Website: bh-photo
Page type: store-pickup
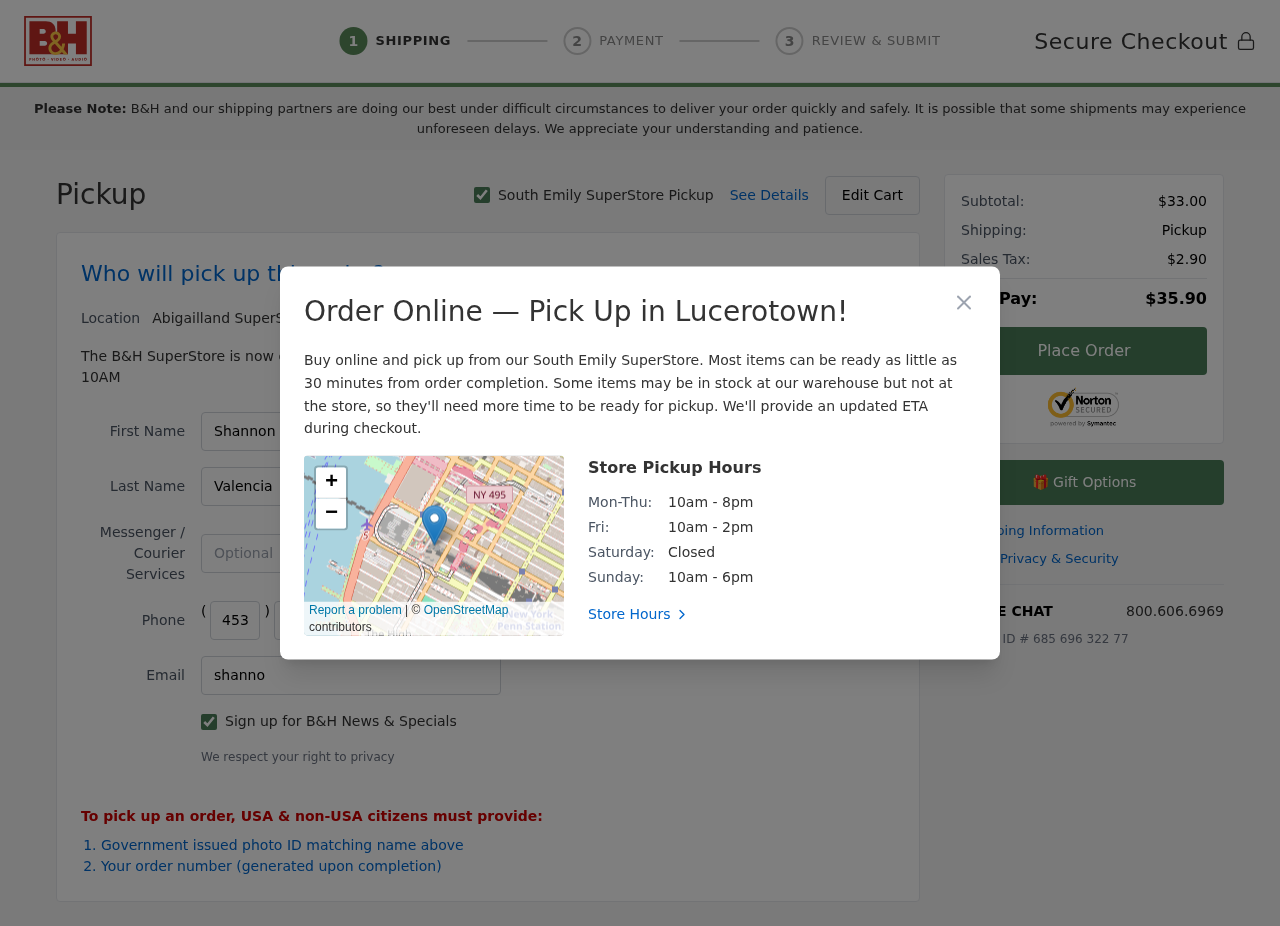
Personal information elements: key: PII_CITY
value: South Emily
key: PII_CITY2
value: Abigailland
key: PII_CITY3
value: Lucerotown
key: PII_EMAIL
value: shannon_valencia@hotmail.com
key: PII_FIRSTNAME
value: Shannon
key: PII_LASTNAME
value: Valencia
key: PII_PHONE_AREA
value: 453
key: PII_PHONE_PREFIX
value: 232
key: PII_PHONE_SUFFIX
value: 2273
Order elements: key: ORDER_SUBTOTAL
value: $33.00
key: ORDER_TAX
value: $2.90
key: ORDER_TOTAL
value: $35.90
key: ORDER_ID
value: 685 696 322 77